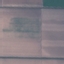
Label: AnnualCrop